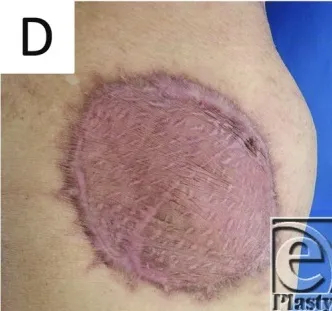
(d) Postoperative 6-month findings.
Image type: medical_photograph (skin_photograph)